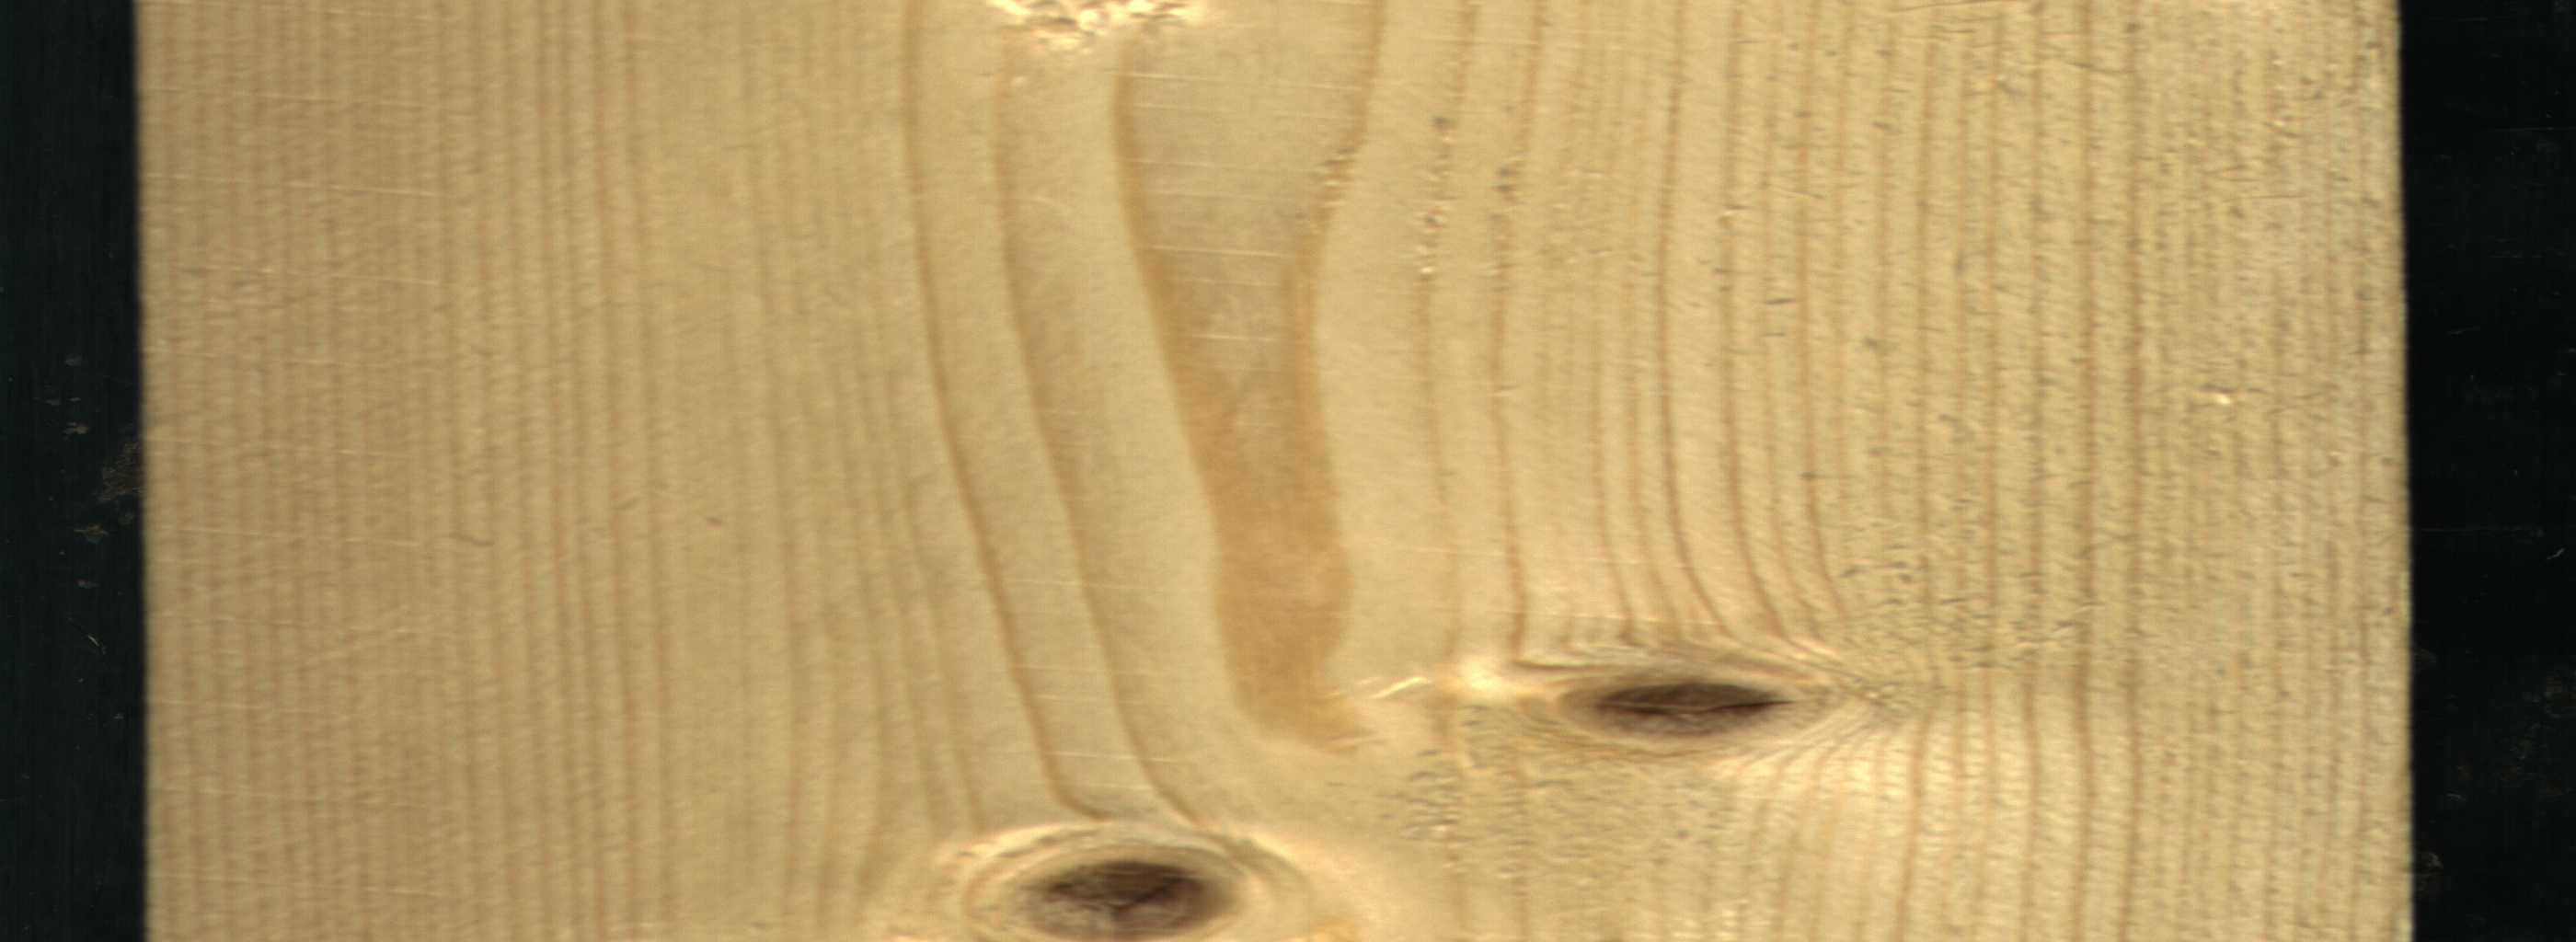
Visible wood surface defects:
knot_with_crack
knot_with_crack